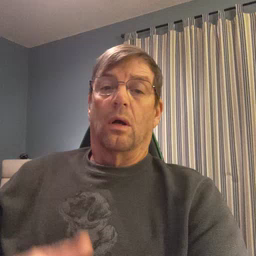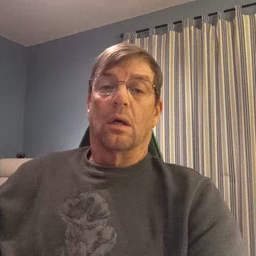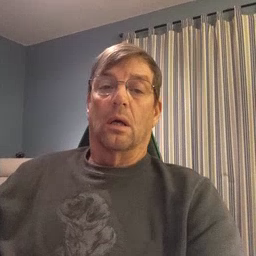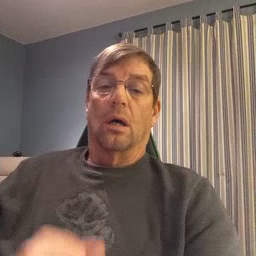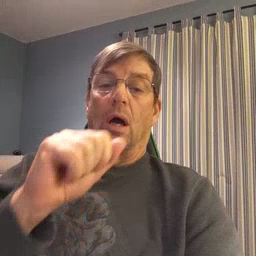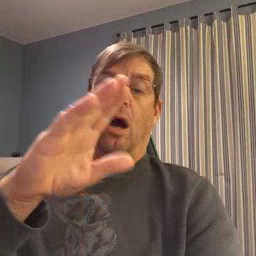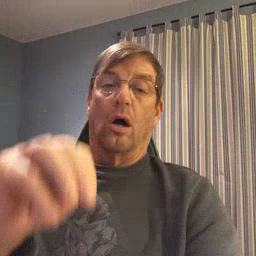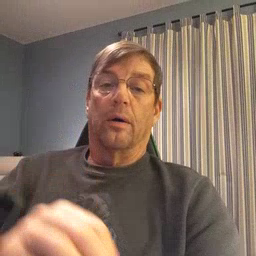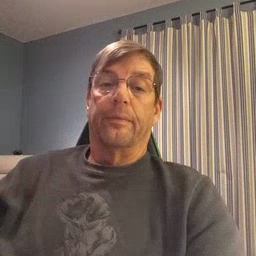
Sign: arm